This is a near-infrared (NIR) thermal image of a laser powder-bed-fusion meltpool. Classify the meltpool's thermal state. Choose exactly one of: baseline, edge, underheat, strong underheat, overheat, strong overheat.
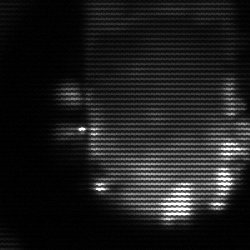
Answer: baseline